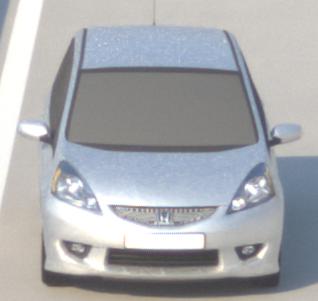
Make: Honda
Model: Jazz 1.2
Detailed model: Jazz (III) (11/08 - 04/11)
Model produced from: 2008/11
Model produced until: 2010/10
Doors: 5
Color: white
Road condition: dry road
Daytime: morning or afternoon
Contrast: high contrast